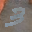
Label: 3